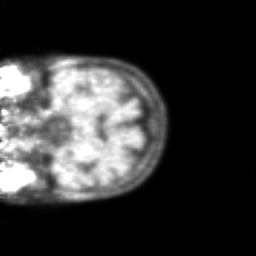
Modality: PET
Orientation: coronal
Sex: female
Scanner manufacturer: ge